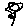
Label: flower